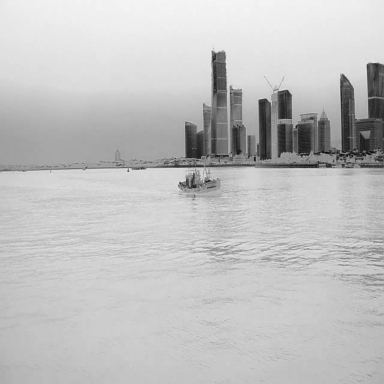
There is a container_ship in the infrared image.